Question: I need to stretch histogram of two images, but using my own algorithm. This is my current code:
'''
img_gray = imread('hist_gray.jpg');
img_couple = imread('hist_couple.bmp');
img_gray_mod = rozciaganie(img_gray);
img_couple_mod = rozciaganie(img_couple);
subplot(4,2,1);
imshow(img_gray);
title("Obraz oryginalny");
subplot(4,2,2);
imhist(img_gray);
title("Histogram");
subplot(4,2,3);
imshow(img_gray_mod);
title("Obraz po modyfikacji");
subplot(4,2,4);
imhist(img_gray_mod);
title("Histogram");
subplot(4,2,5);
imshow(img_couple);
title("Obraz oryginalny");
subplot(4,2,6);
imhist(img_couple);
title("Histogram");
subplot(4,2,7);
imshow(img_couple_mod);
title("Obraz po modyfikacji");
subplot(4,2,8);
imhist(img_couple_mod);
title("Histogram");
function r = rozciaganie(img);
mn = min(min(img));
mx = max(max(img));
r = 255*((img-mn)/(mx-mn));
end
'''
That's what I get as output images and their histograms. Can anyone help me with this?

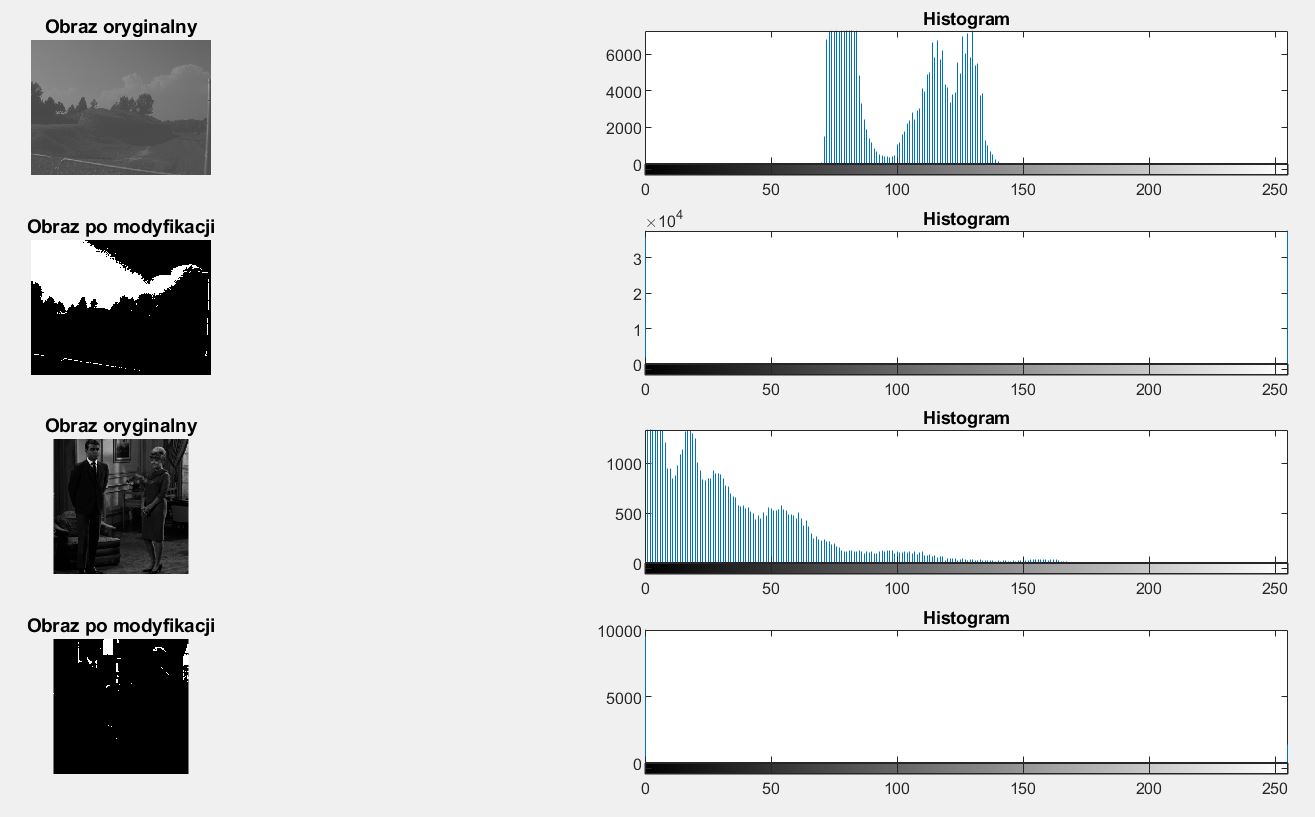
Answer: The problem you have is that your image is of type 'uint8'. The following line:
'''
r = 255*((img-mn)/(mx-mn));
'''
does computations using 8-bit integers. 'img-mn' should be fine, but then you divide by 'mx-mn', causing all your pixels to be either 0 or 1 (any non-integer value is rounded down). Finally, multiplying by 255 leads to values of 0 or 255 for all your pixels.
The simplest solution is to perform the operations using floating-point operations:
'''
function r = rozciaganie(img);
img = double(img); % convert to double so all arithmetic is floating-point arithmetic
mn = min(img(:)); % better than min(min(img))
mx = max(img(:));
r = 255*((img-mn)/(mx-mn));
r = uint8(r); % convert back to uint8 so the display works as expected
end
'''
Simply reordering the integer arithmetic doesn't work as expected either, for example '(255*(img-mn))/(mx-mn)' overflows values in the multiplication, results larger than 255 all become 255. The division after that will not recover those values. '(img-mn)*(255/double(mx-mn))' is the best approximation, but might lead to some rounding artifacts. You could try it, though, to see if the results are good enough.